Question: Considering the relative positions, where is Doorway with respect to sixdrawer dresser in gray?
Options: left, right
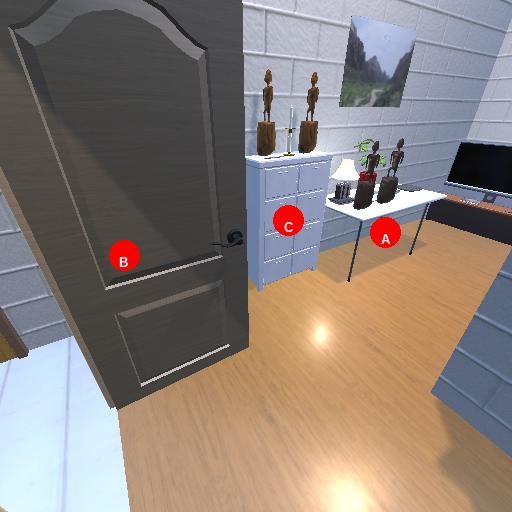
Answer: left